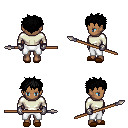
a pixel art fantasy rpg character, female body template, human, dark skin, white long-sleeve shirt, white pants, black bedhead hairstyle, metal gloves, brown slippers, spear, four views (front, back, left, right), 2x2 character sprite sheet, small pixel art, hard edges, no anti-aliasing